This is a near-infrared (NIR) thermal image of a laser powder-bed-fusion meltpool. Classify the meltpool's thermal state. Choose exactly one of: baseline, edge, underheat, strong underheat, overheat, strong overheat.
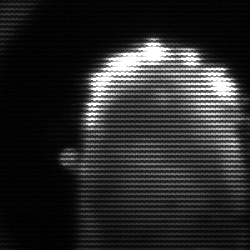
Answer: baseline